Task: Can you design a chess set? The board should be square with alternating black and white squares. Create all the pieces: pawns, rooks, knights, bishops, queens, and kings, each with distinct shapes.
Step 3554:
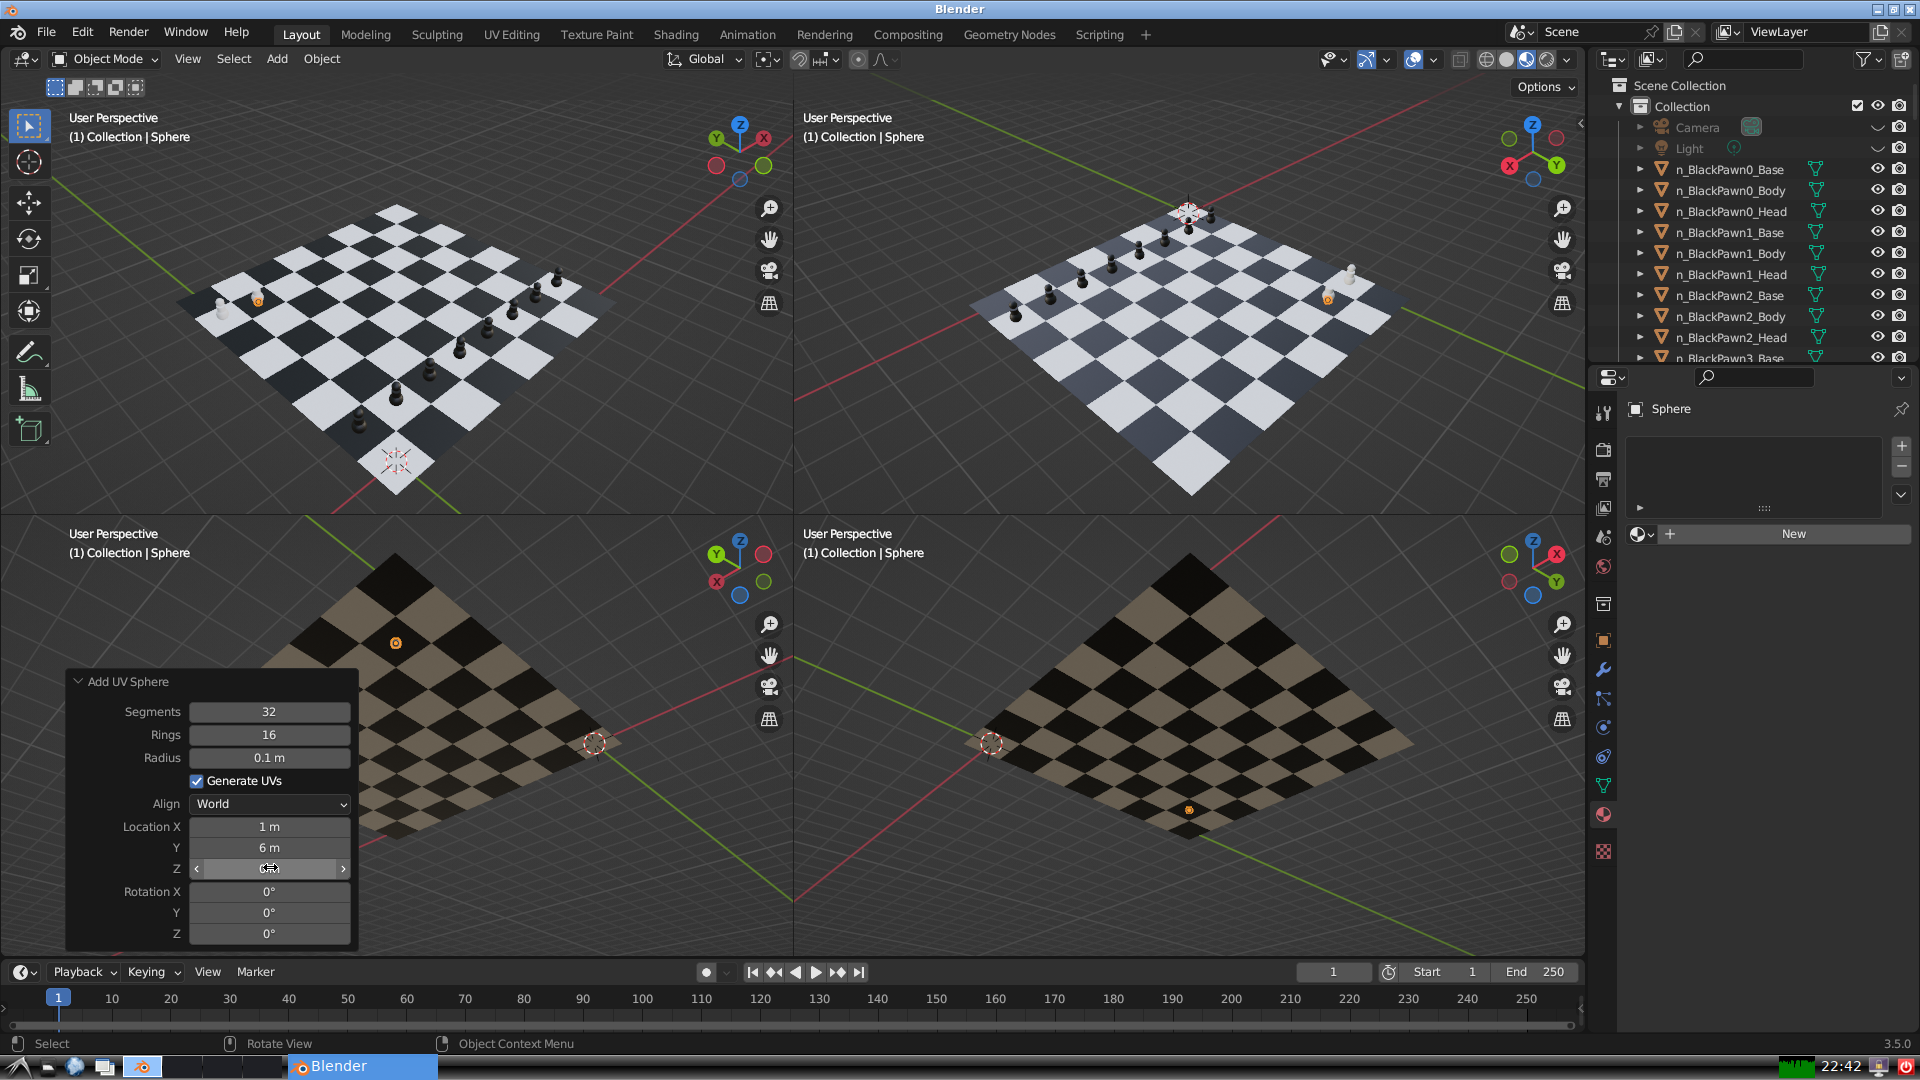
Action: click: no